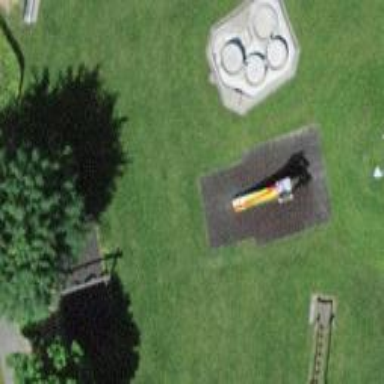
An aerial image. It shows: Playground featuring slide.